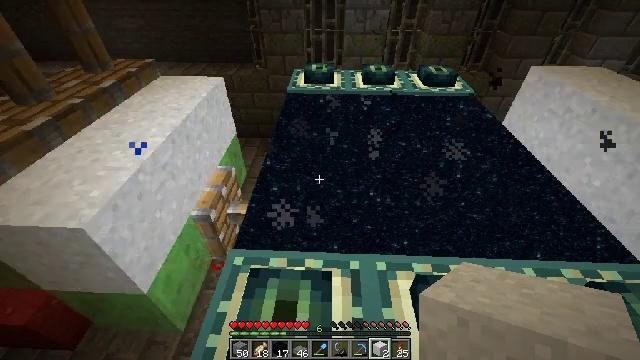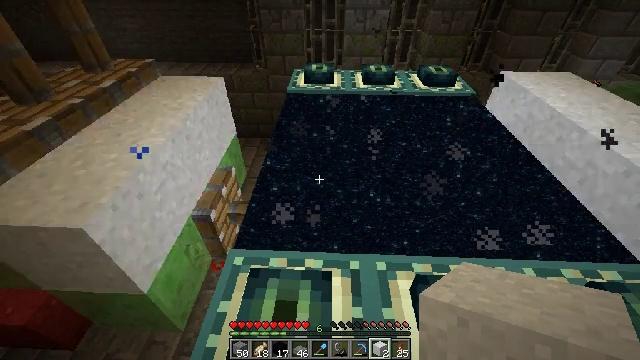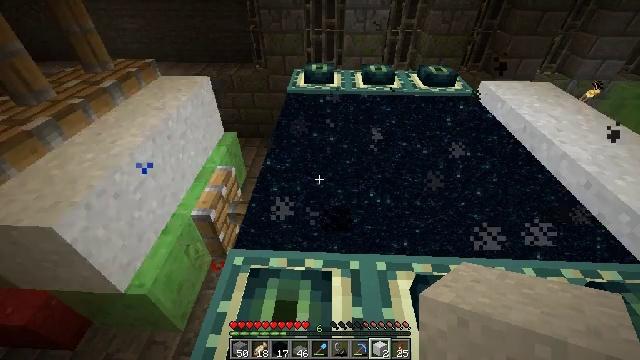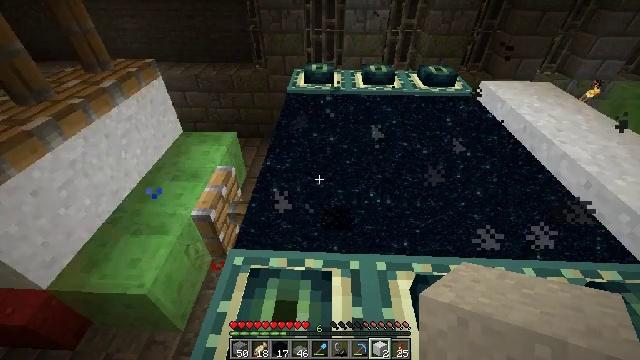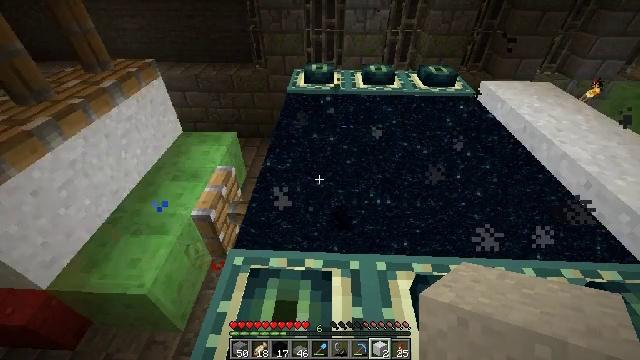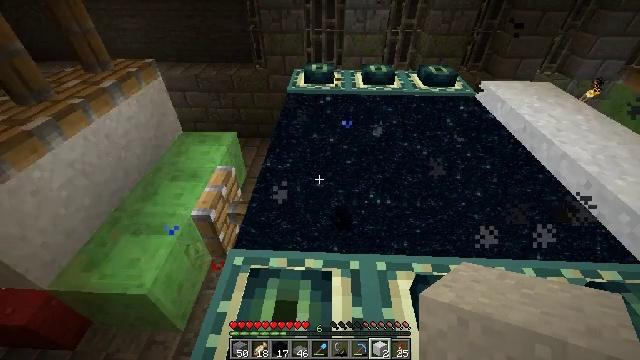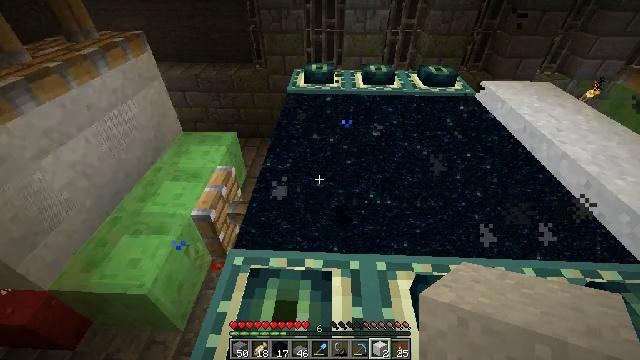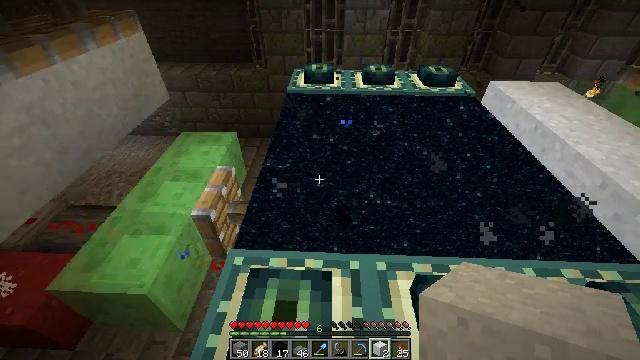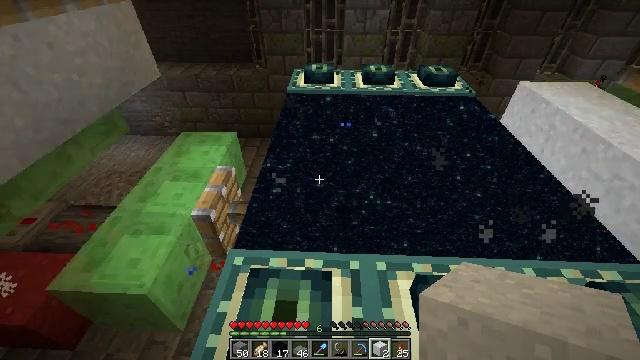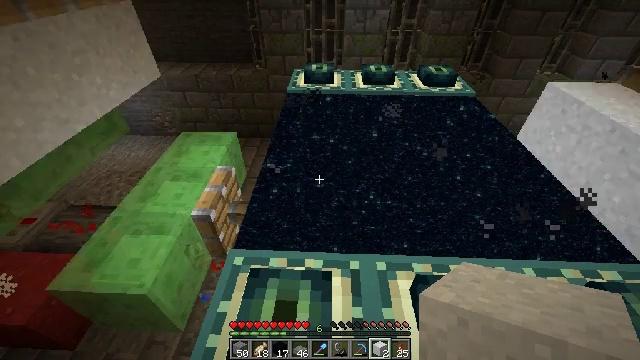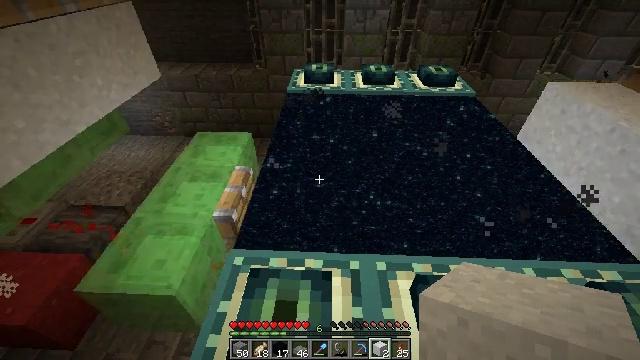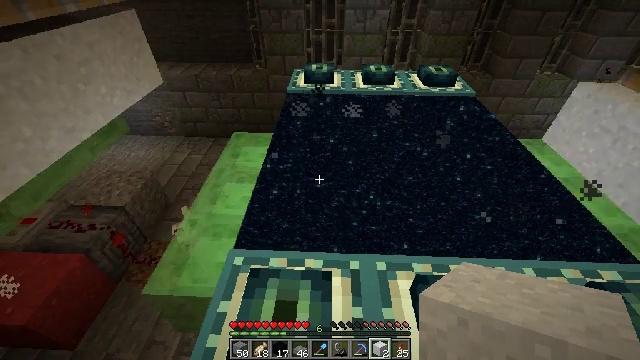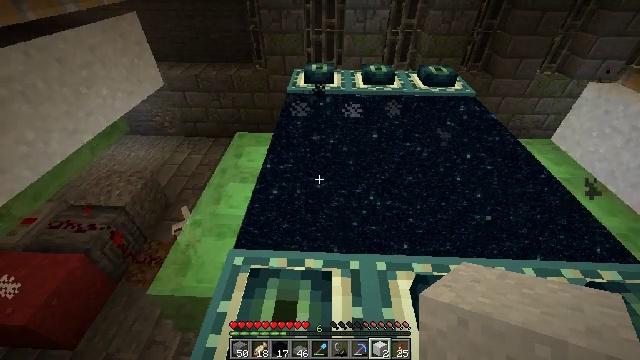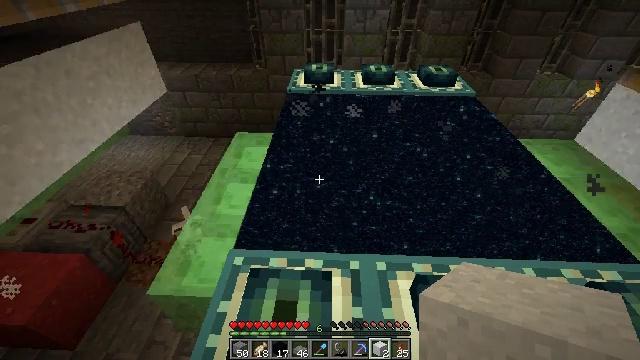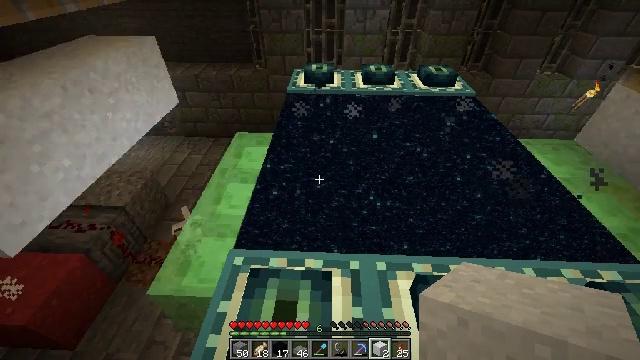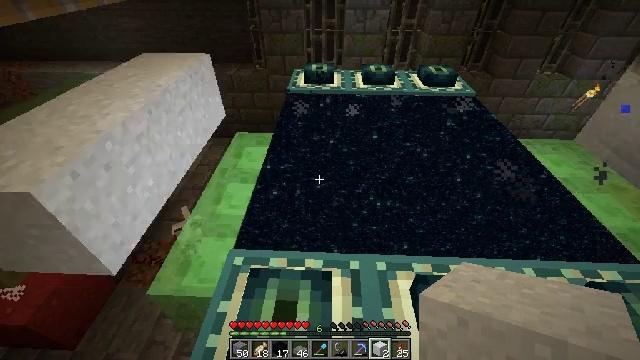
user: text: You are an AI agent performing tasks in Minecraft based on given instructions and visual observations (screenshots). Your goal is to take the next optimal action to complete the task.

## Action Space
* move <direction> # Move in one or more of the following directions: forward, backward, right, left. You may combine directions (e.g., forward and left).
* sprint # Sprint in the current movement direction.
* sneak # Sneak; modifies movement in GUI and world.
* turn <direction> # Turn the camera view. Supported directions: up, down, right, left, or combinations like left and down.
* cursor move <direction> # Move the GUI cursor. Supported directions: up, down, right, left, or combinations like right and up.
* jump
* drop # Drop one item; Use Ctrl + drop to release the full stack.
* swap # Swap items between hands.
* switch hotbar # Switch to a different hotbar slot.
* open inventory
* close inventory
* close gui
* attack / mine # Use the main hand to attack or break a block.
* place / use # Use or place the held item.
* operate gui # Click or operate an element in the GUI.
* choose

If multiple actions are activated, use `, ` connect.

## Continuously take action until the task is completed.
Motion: motion action
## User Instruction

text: Attack the white concrete powder to mine it.
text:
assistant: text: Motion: no_op
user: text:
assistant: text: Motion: no_op
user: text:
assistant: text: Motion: no_op
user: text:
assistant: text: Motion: no_op
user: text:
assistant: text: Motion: no_op
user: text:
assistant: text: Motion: no_op
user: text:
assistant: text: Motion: no_op
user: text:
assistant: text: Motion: no_op
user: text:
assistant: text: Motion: no_op
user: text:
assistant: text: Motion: no_op
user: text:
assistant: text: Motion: no_op
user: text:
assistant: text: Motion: no_op
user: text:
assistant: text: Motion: no_op
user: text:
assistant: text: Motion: no_op
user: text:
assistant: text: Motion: no_op
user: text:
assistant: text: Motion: no_op
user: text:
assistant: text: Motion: no_op
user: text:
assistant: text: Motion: no_op
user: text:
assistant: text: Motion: no_op
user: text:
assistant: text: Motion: no_op
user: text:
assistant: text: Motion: no_op
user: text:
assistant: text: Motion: no_op
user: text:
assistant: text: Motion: no_op
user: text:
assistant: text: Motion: no_op
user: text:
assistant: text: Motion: no_op
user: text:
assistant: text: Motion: no_op
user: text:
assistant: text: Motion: no_op
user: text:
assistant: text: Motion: no_op
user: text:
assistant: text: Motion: no_op
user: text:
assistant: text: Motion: no_op